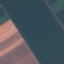
Land use / land cover: AnnualCrop